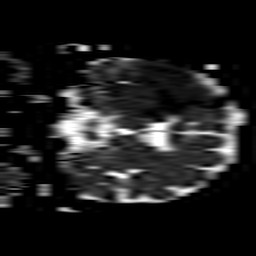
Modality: ADC
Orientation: coronal
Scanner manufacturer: philips
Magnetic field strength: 1.5 T
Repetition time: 3.398 s
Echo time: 0.06922 s